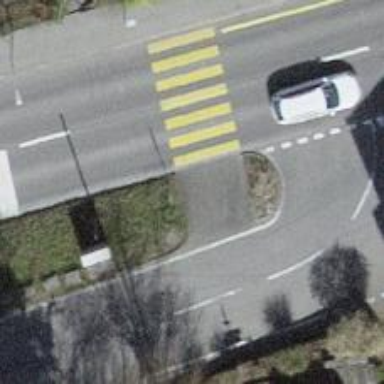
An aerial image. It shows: Kerb serving as barrier.